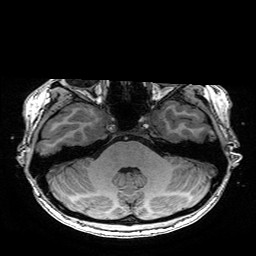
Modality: T1w
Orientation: coronal
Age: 25
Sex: female
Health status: healthy
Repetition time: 2.53 s
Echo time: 0.0034 s